Interaction volume radius: 5 \u00c5
Interaction volume height: 20 \u00c5
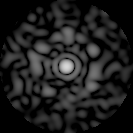
Disorder parameter: 0.8255